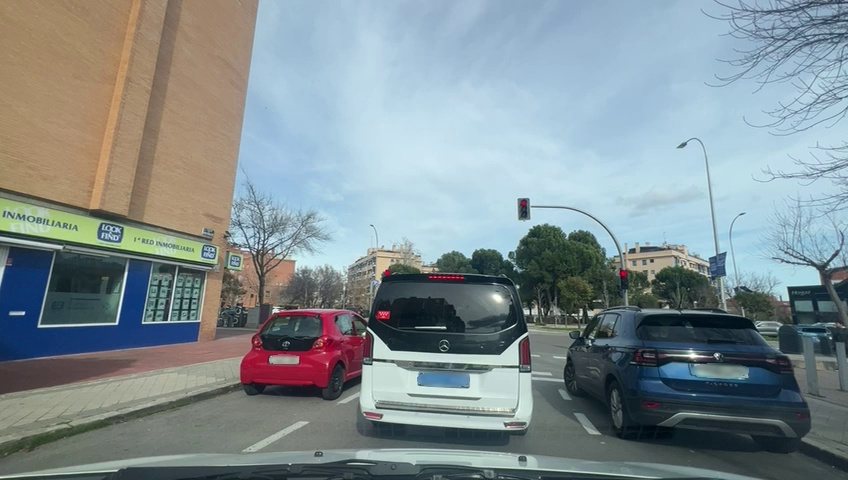
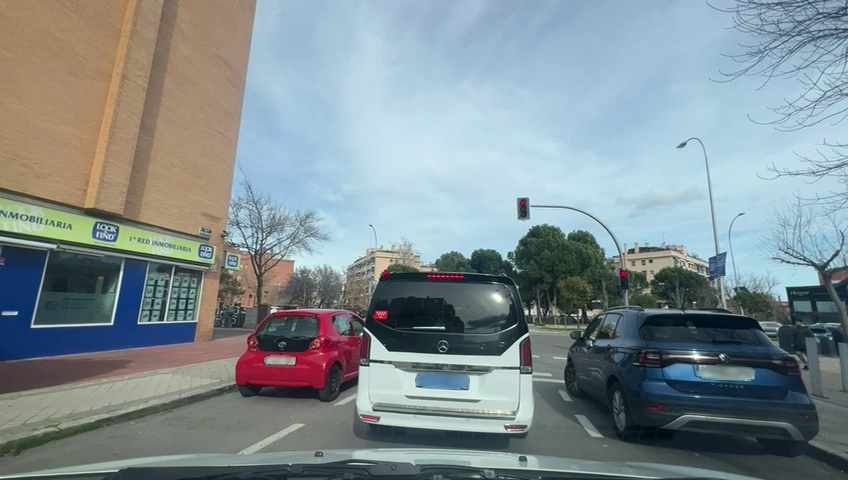
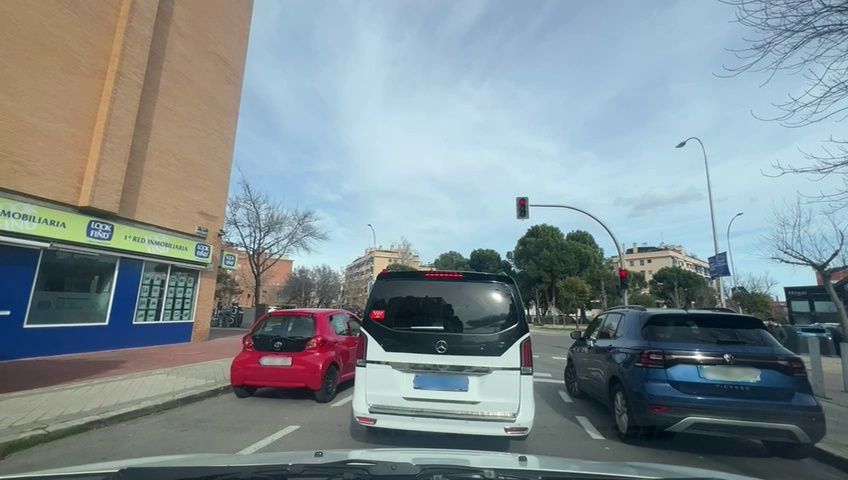
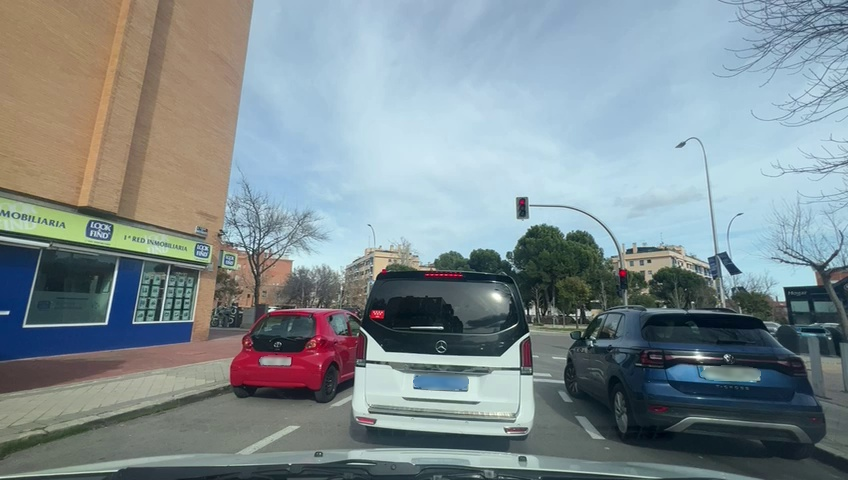
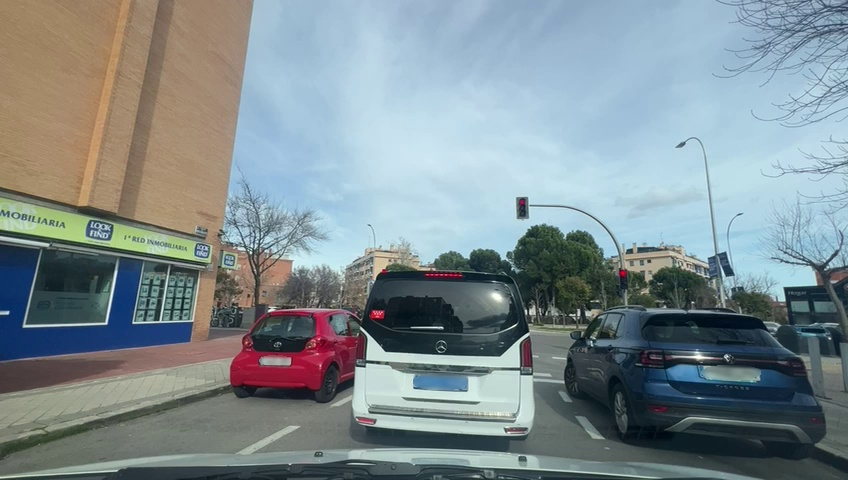
Situation: Traffic light
Question: Do you observe any red traffic light regulating the ego lane?
Answer: Yes
Reasoning: A red traffic light is visible directly ahead, aligned with the ego lane and direction of travel.

Situation: Traffic light
Question: What is the color of the traffic light regulating the ego lane?
Answer: Red
Reasoning: The traffic light facing the ego lane displays red.

Situation: Traffic light
Question: Is the ego vehicle positioned in a dedicated right-turn lane before the traffic light?
Answer: No
Reasoning: The ego vehicle is in the central lane.

Situation: Traffic light
Question: Is the ego vehicle positioned in a dedicated left-turn lane before the traffic light?
Answer: No
Reasoning: The ego vehicle is in the central lane.

Situation: Traffic light
Question: Are multiple traffic lights regulating the ego direction of travel displaying different colors simultaneously?
Answer: No
Reasoning: The traffic light facing the ego lane displays red.